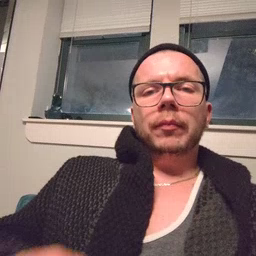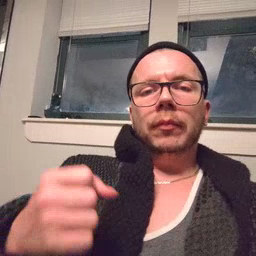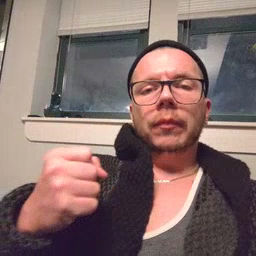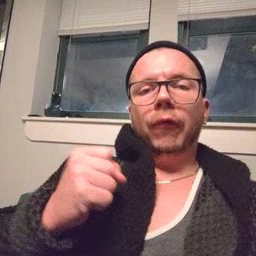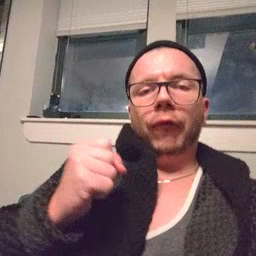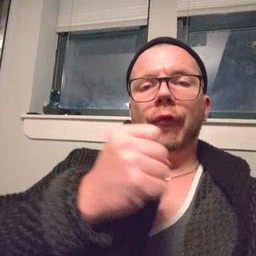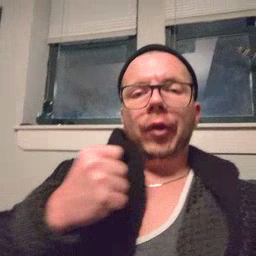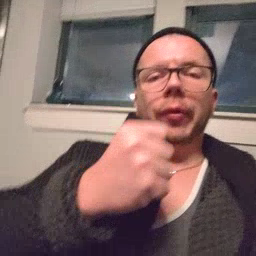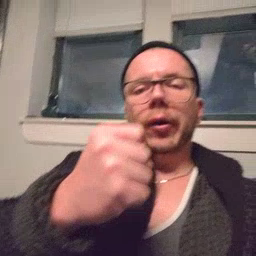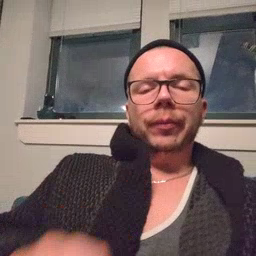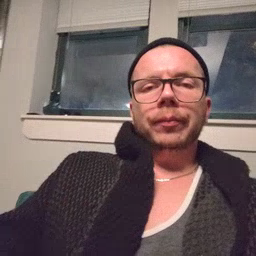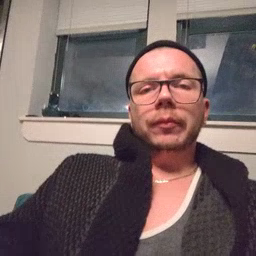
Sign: refrigerator